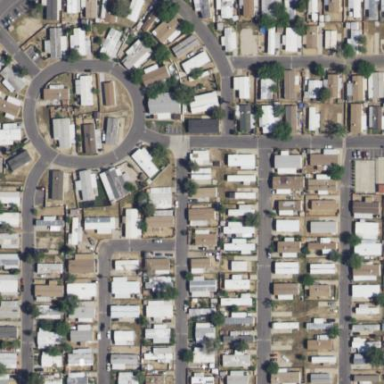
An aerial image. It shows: Residential area designated as trailer park.